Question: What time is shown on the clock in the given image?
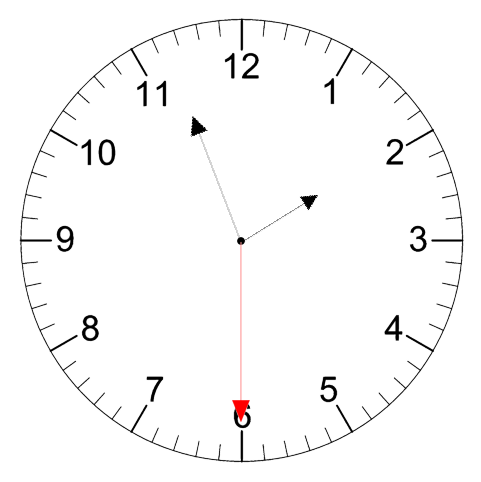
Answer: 01:56:30